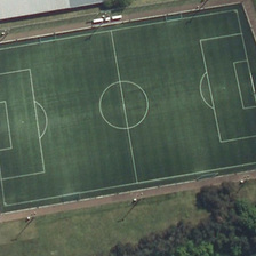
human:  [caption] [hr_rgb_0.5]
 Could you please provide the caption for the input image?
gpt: The sidewalk is next to the tree.

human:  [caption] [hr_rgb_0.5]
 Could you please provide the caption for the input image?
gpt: There is a small white shed on the corner of the football field.

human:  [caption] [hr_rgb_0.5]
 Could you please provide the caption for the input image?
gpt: This soccer field has a small white hut.

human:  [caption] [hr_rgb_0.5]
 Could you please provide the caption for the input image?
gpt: This football field has a little white shed on its cone.

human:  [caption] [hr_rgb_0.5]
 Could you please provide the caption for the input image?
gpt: The football field is next to the trees.